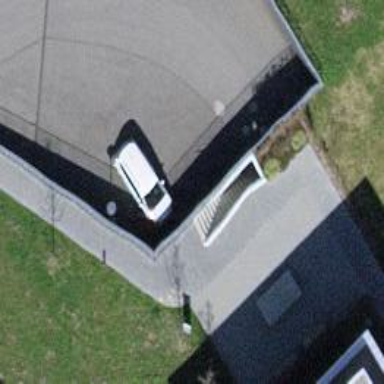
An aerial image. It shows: Parking entrance.